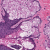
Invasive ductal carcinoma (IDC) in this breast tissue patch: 0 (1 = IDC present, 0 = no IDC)